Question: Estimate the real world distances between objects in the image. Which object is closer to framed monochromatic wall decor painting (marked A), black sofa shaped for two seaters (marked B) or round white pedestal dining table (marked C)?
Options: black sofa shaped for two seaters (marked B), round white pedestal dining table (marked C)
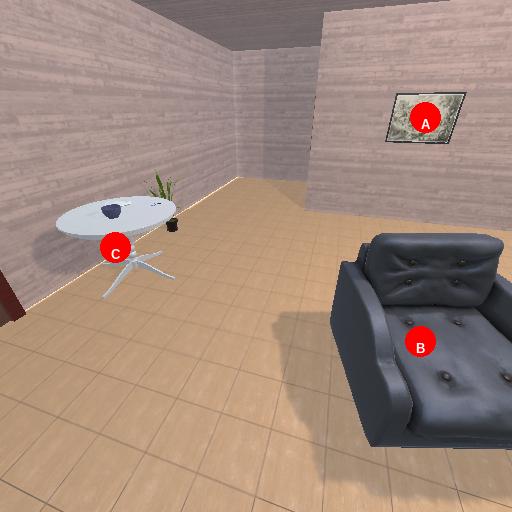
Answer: black sofa shaped for two seaters (marked B)